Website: crate-barrel
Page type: gifting
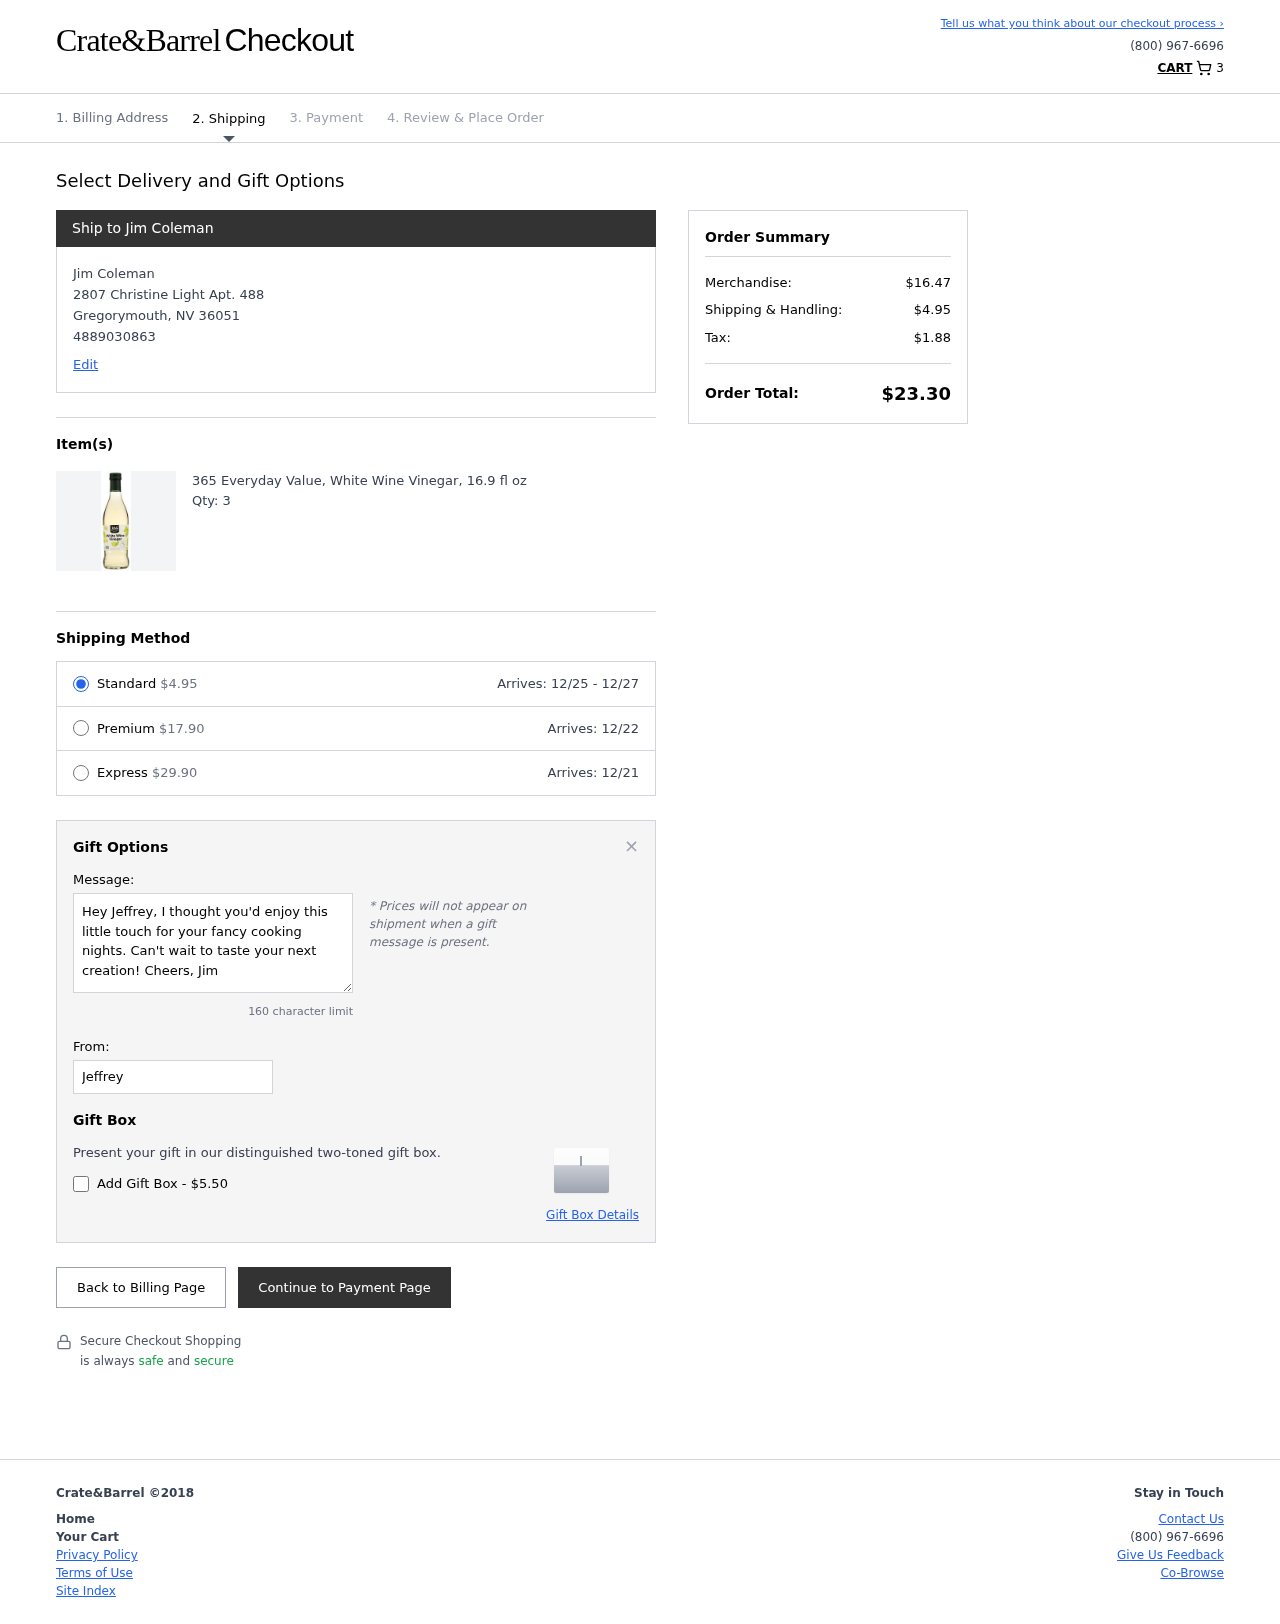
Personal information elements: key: PII_CITY
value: Gregorymouth
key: PII_FULLNAME
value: Jim Coleman
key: PII_GIFT_FIRSTNAME
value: Jeffrey
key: PII_GIFT_MESSAGE
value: Hey Jeffrey, I thought you'd enjoy this little touch for your fancy cooking nights. Can't wait to taste your next creation! Cheers, Jim
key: PII_PHONE
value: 4889030863
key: PII_POSTCODE
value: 36051
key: PII_STATE_ABBR
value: NV
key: PII_STREET
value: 2807 Christine Light Apt. 488
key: PII_FULLNAME2
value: Jim Coleman
Product elements: key: PRODUCT1_NAME
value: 365 Everyday Value, White Wine Vinegar, 16.9 fl oz
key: PRODUCT1_QUANTITY
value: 3
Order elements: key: ORDER_NUM_ITEMS
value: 3
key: ORDER_SHIPPING_COST
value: $4.95
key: ORDER_DELIVERY_DATE_RANGE
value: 12/25 - 12/27
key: ORDER_PREMIUM_SHIPPING
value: $17.90
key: ORDER_PREMIUM_DATE
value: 12/22
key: ORDER_EXPRESS_SHIPPING
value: $29.90
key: ORDER_EXPRESS_DATE
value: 12/21
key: ORDER_SUBTOTAL
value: $16.47
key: ORDER_TAX
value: $1.88
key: ORDER_TOTAL
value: $23.30